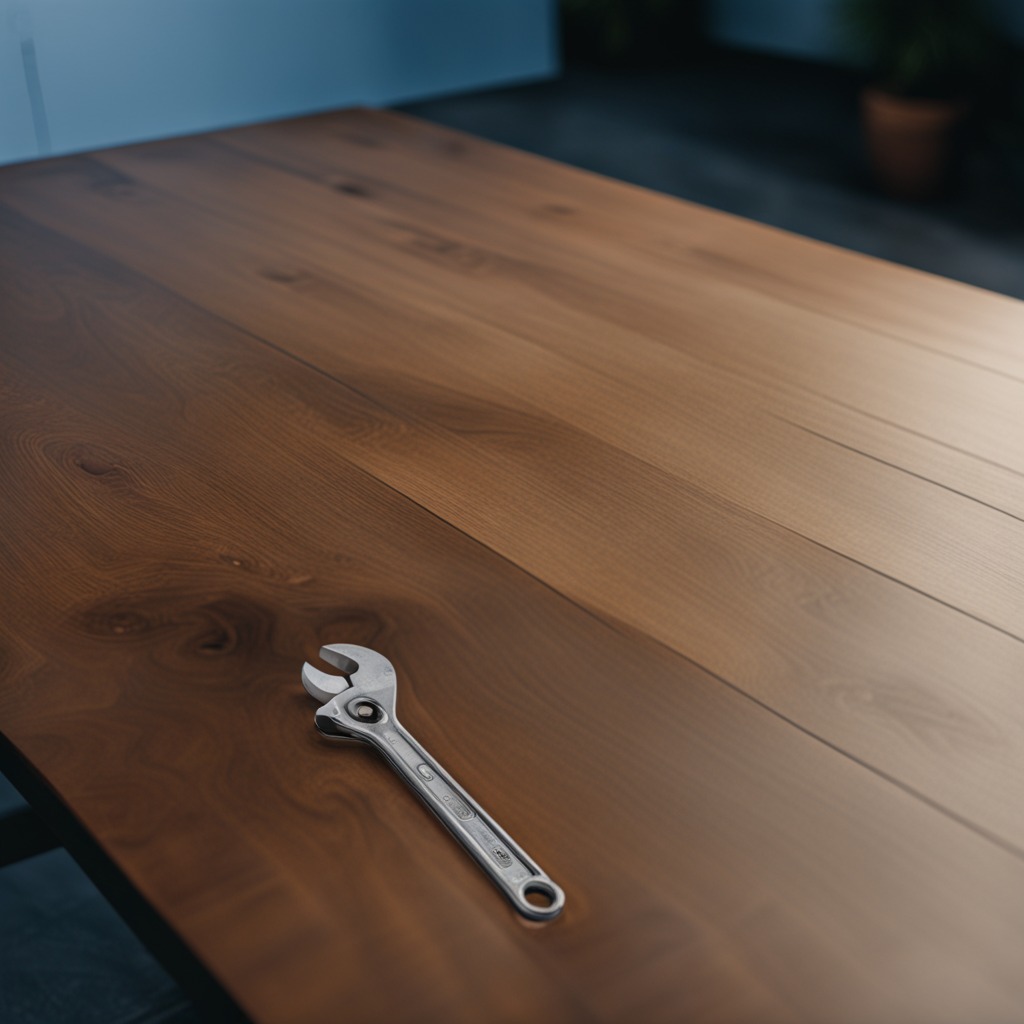
An old wrench is lying on the old table in a small garage at twilight.